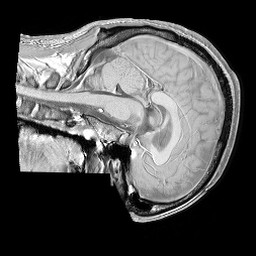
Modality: T1w
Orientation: sagittal
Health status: ill
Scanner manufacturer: philips
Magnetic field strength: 3 T
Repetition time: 0.3787 s
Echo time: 0.002908 s